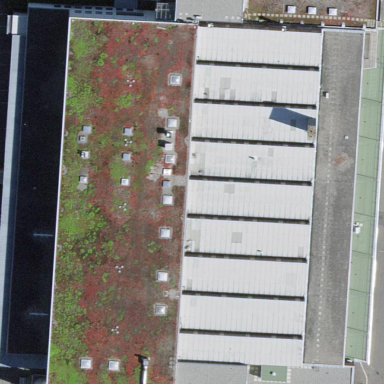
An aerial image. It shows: Industrial building.